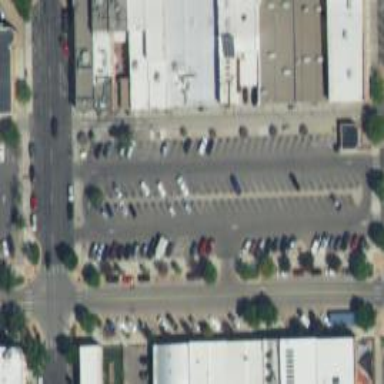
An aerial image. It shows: Parking space.